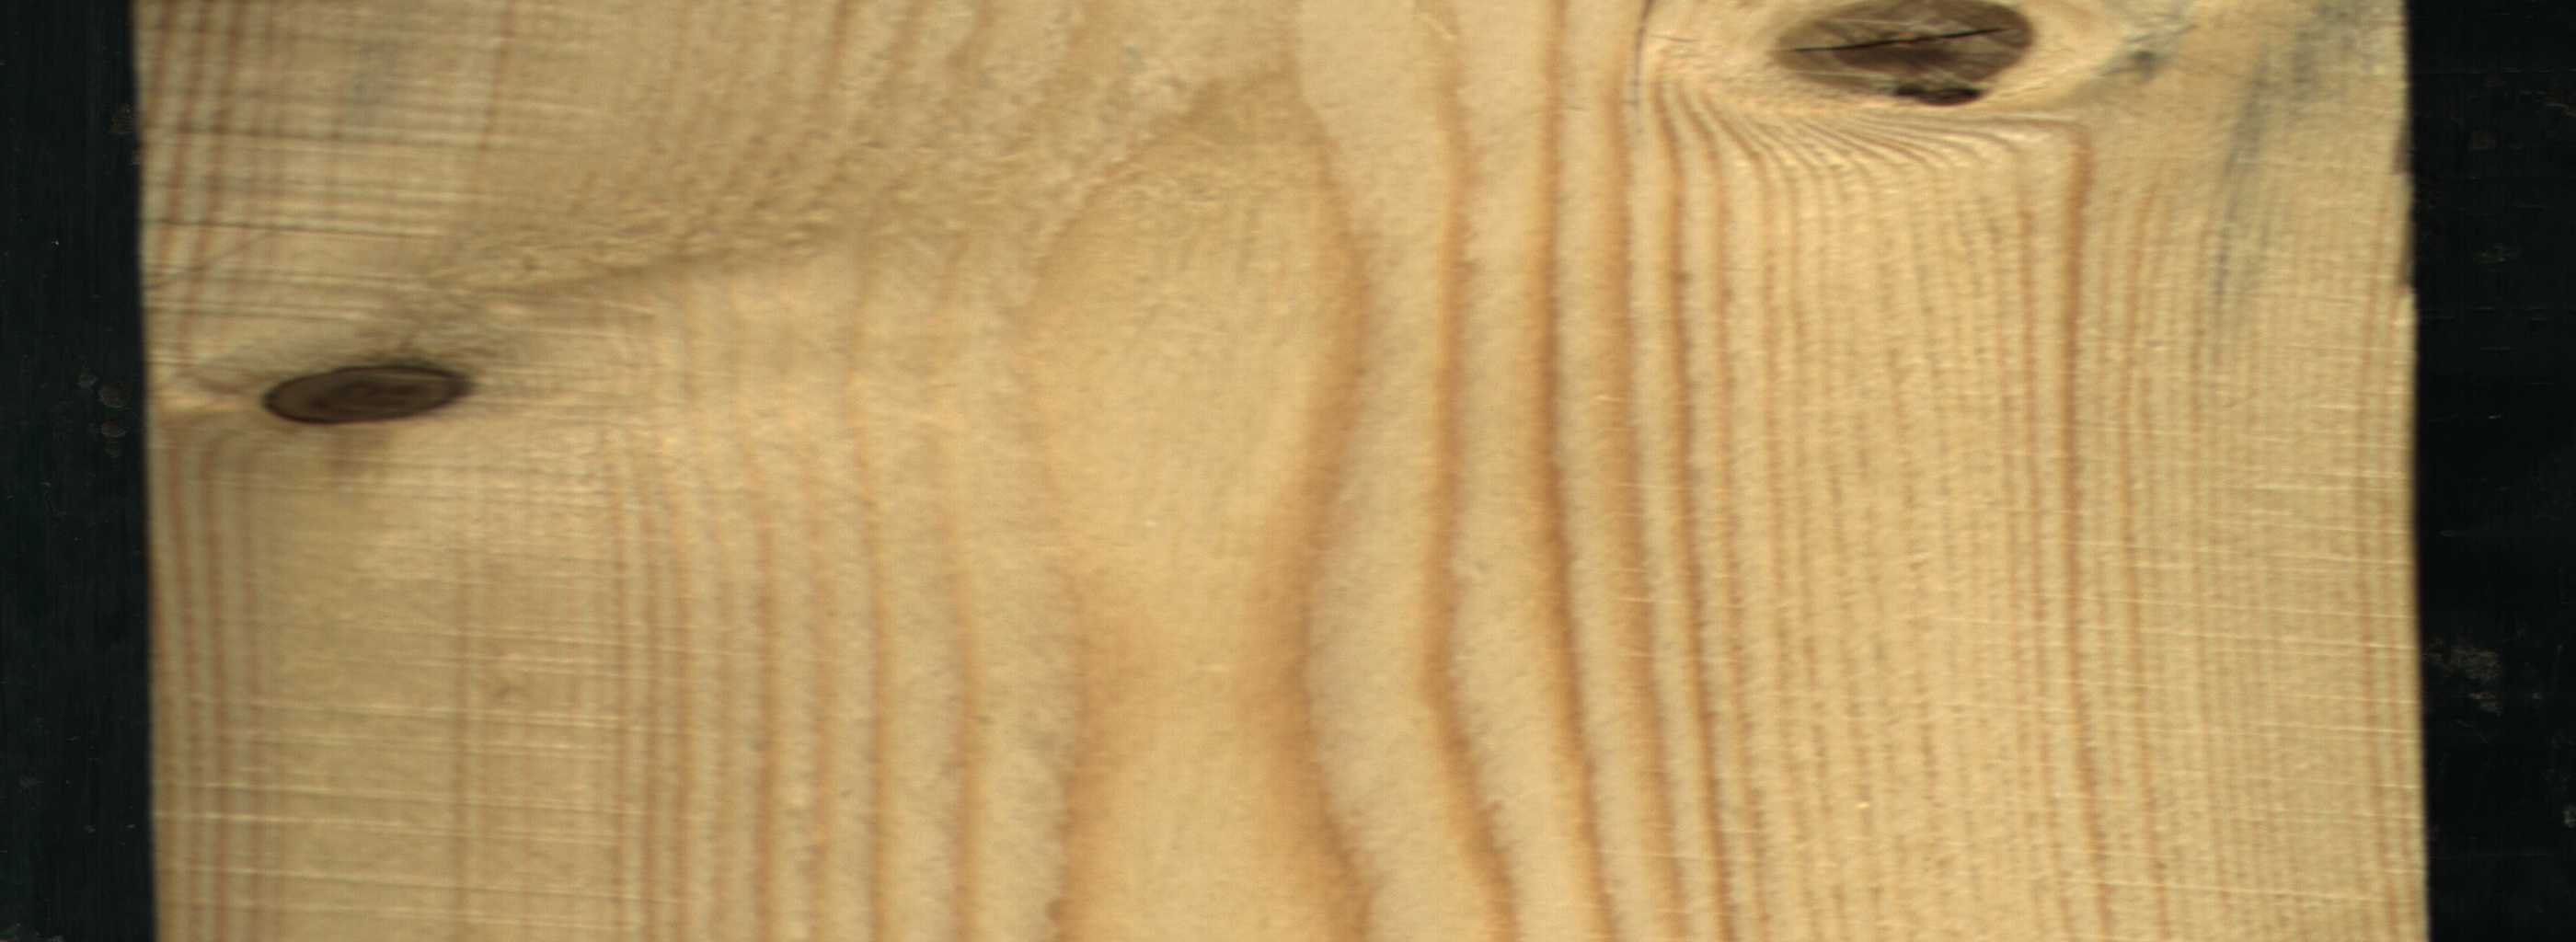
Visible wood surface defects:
knot_with_crack
Dead_Knot